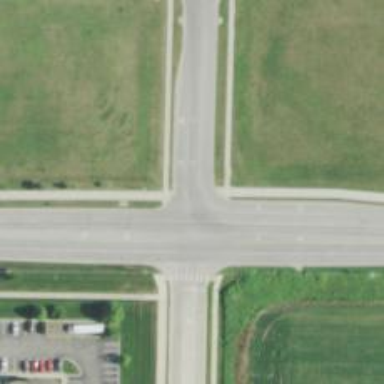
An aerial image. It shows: Marked crossing on cycleway.